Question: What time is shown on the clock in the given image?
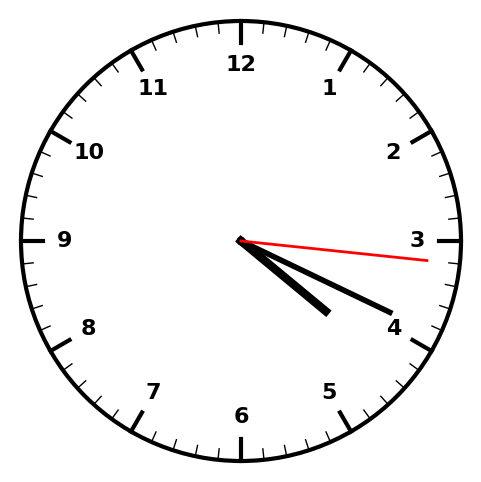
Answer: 04:19:16